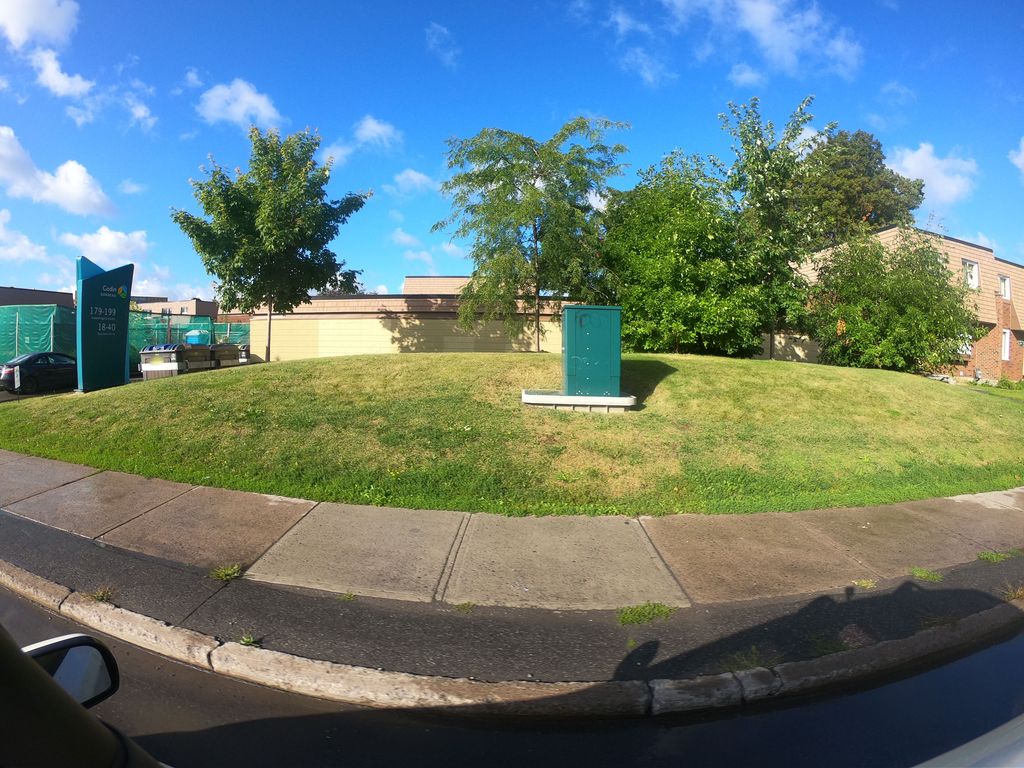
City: ottawa-gatineau